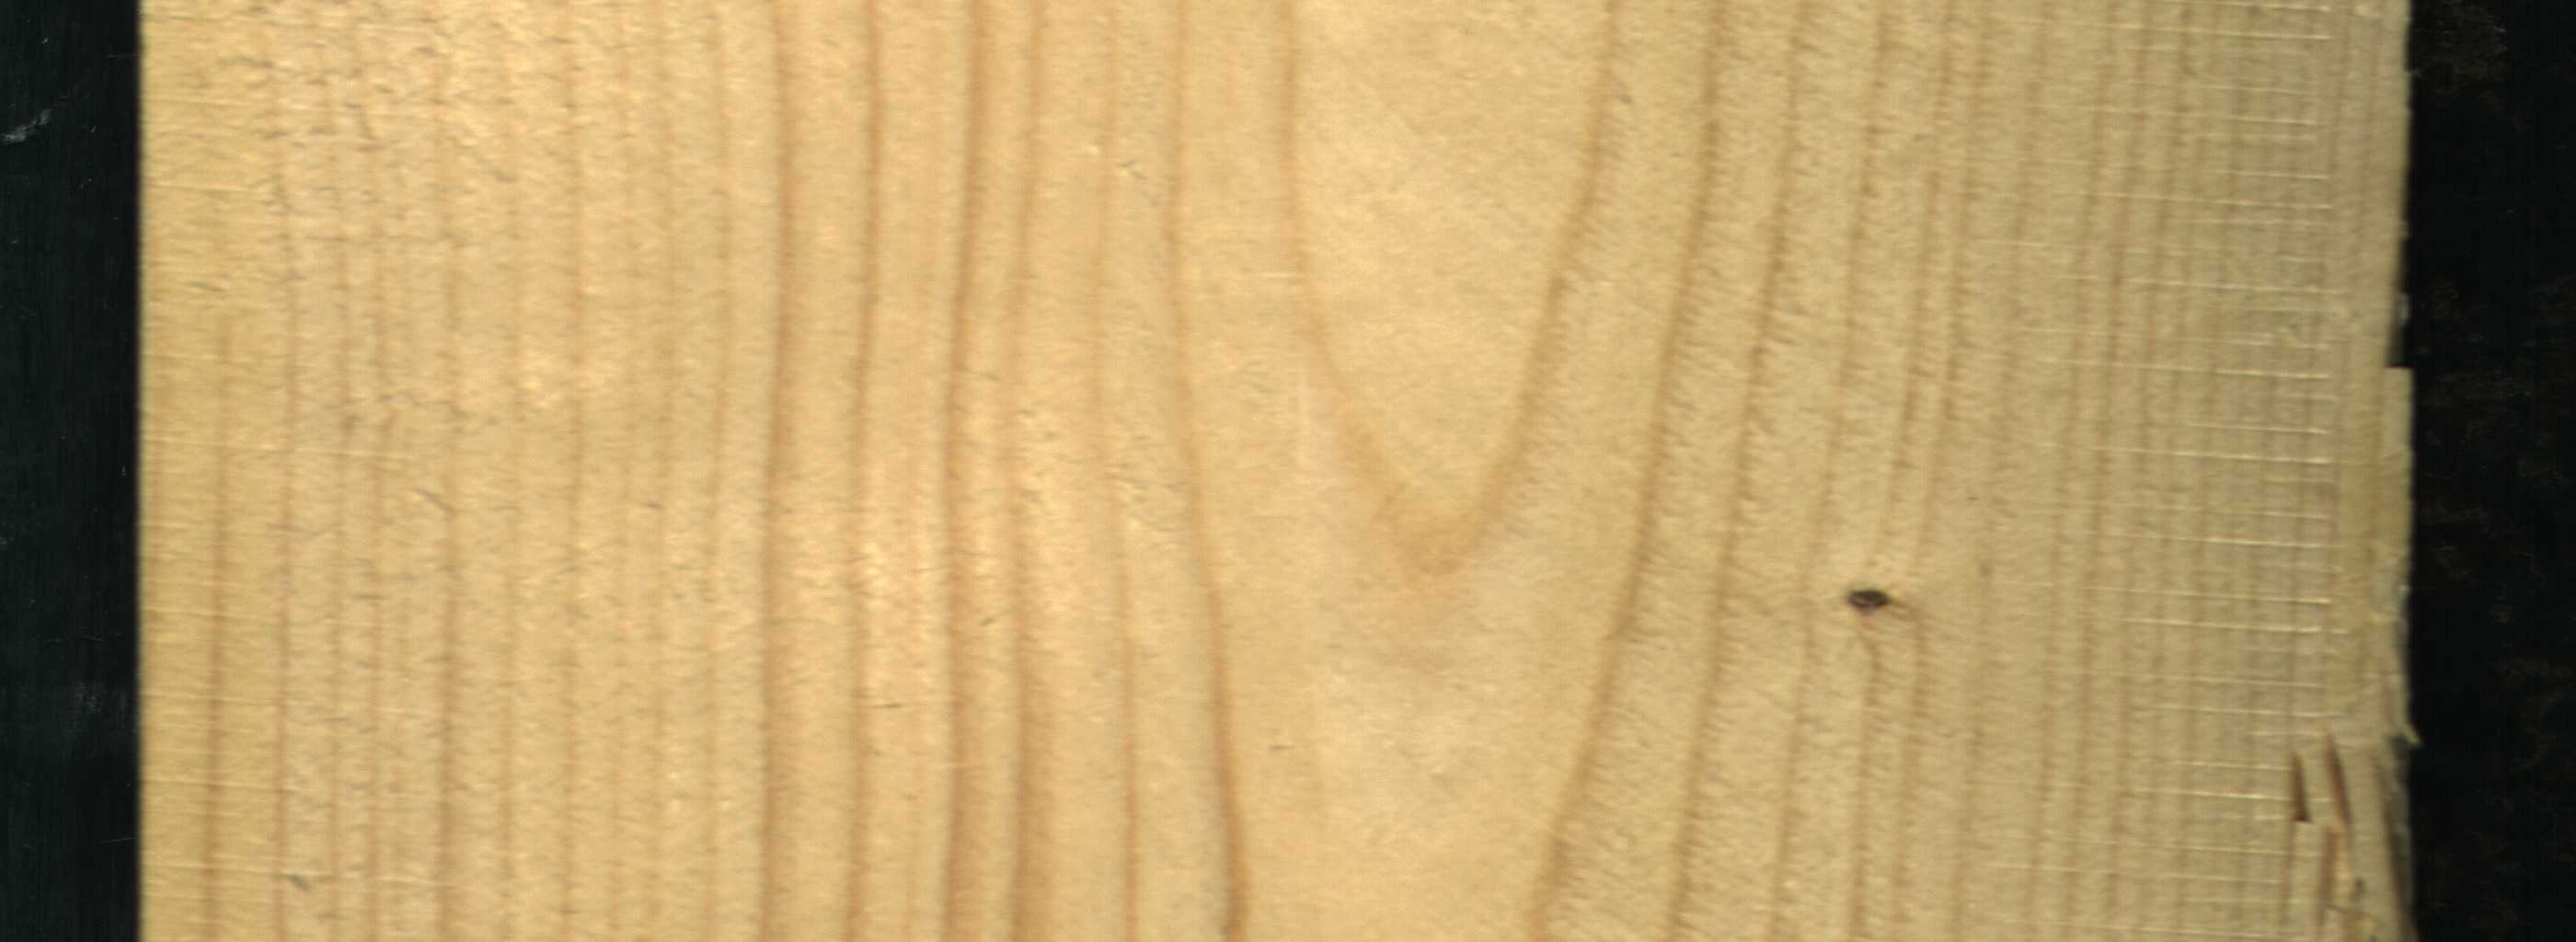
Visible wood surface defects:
Dead_Knot